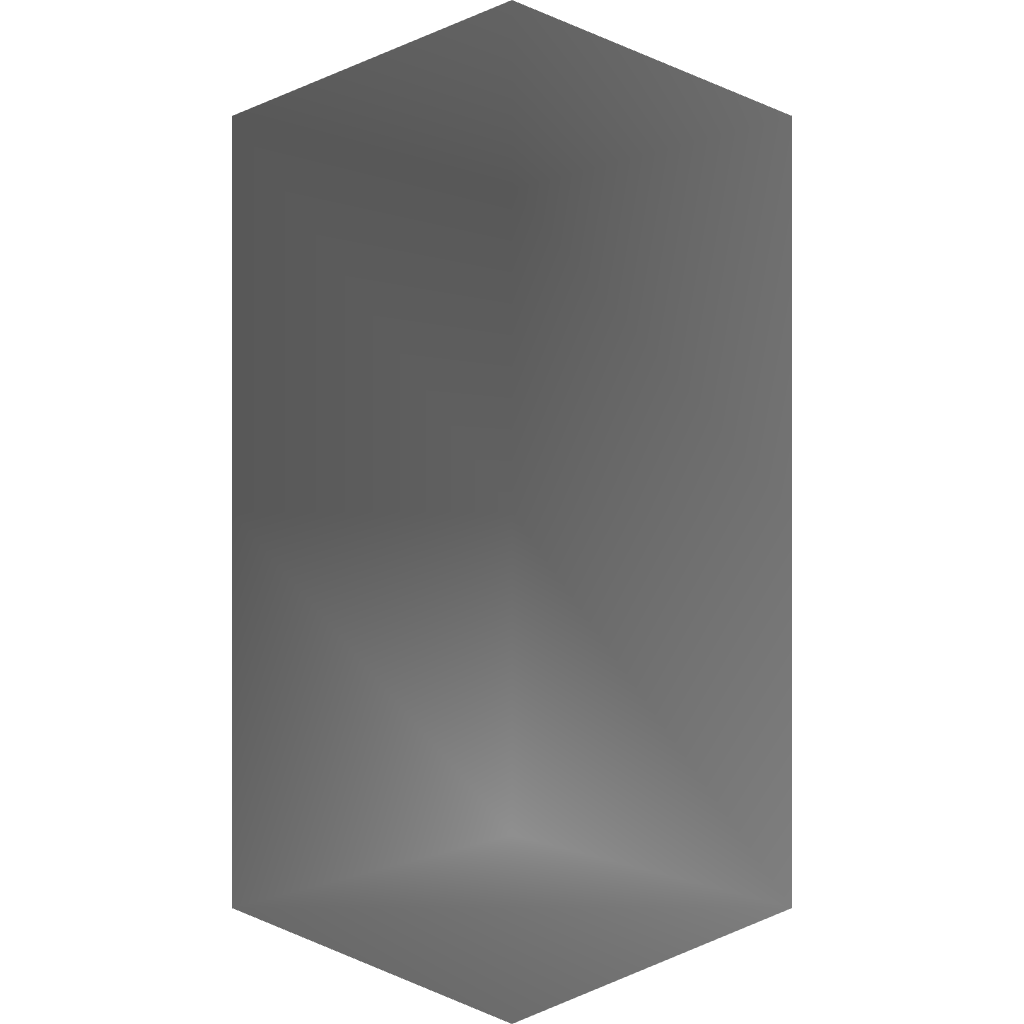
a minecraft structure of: Secure SAS bad low quality